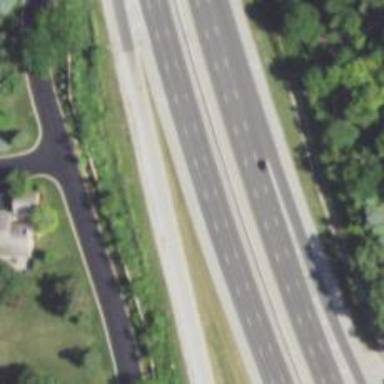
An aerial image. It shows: Trunk link highway.